Question: I'm using netbeans 8.0 and I don't get an option to change the format to java 1.7 .

I need the option to be available for 1.7
Thanks in advance for your help.
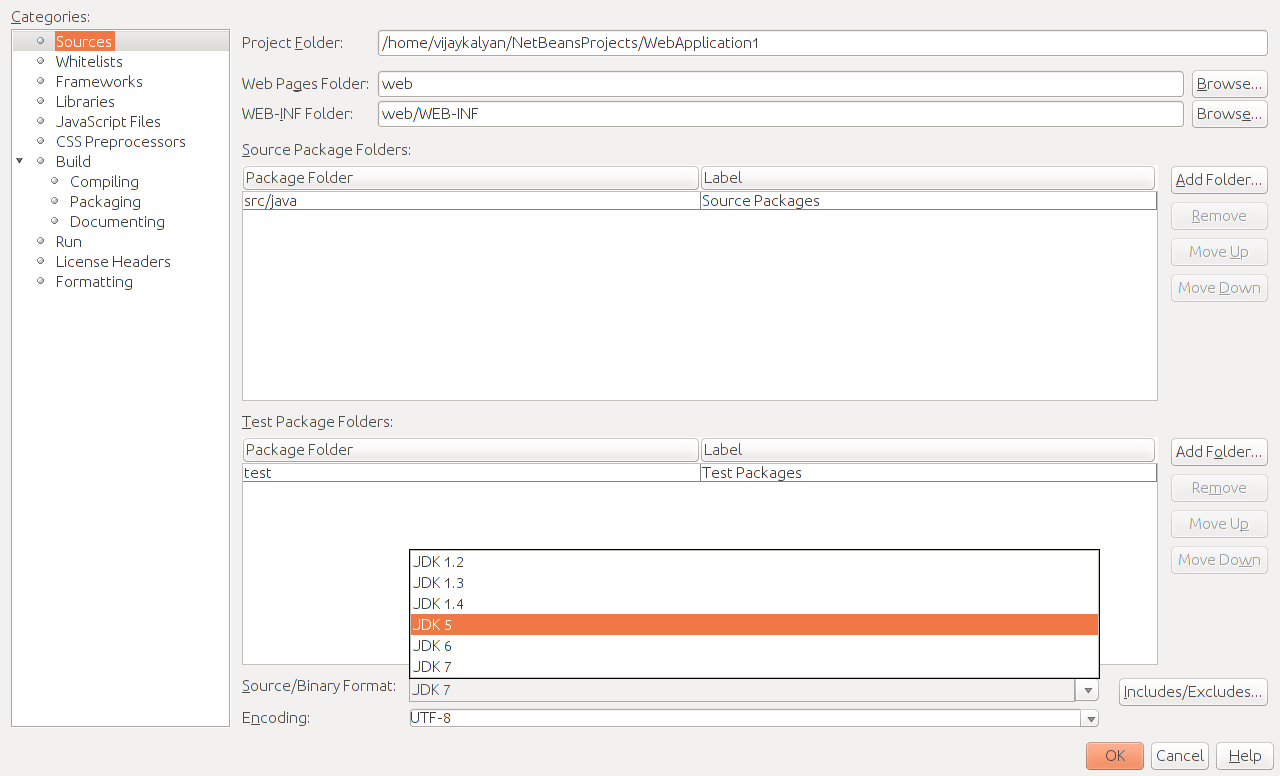
Answer: Use JDK 7. The version numbering was changed a while ago and 1.7 is actually the same as 7.